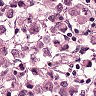
Metastatic tissue present: yes